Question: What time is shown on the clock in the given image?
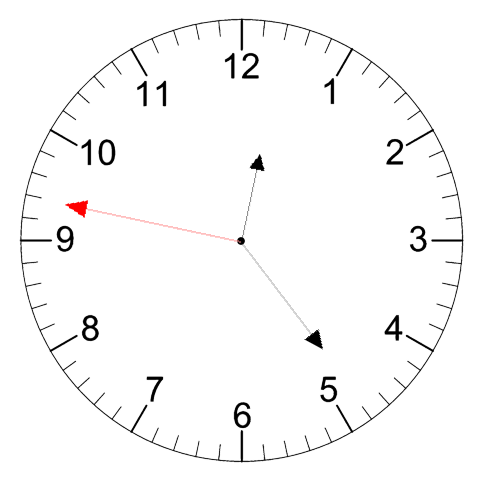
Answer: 12:23:47